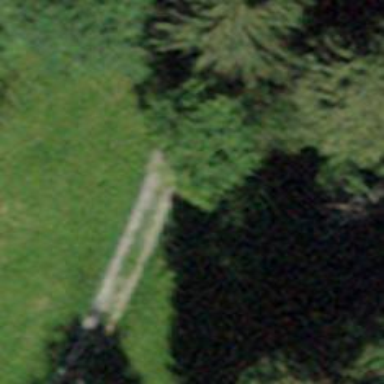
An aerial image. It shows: Bench.